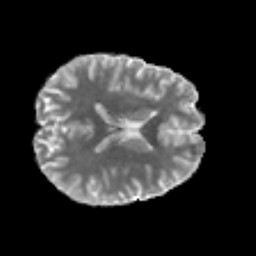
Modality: MD
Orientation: axial
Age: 23
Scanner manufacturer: philips
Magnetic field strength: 3 T
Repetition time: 8.6 s
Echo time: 0.127 s